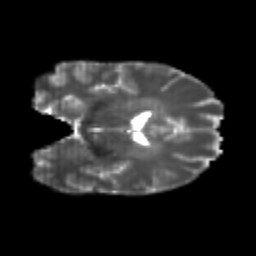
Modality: T2w
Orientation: coronal
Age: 24
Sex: female
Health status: healthy
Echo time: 0.074 s